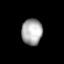
Tissue: prostate
Cell type: T cells
Senescence score: 0.3474
Nuclear area (px): 533
Mean DAPI intensity: 169.463